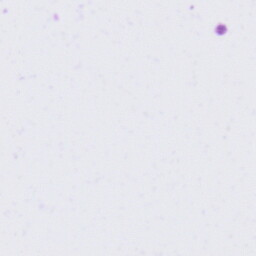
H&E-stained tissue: Tonsil